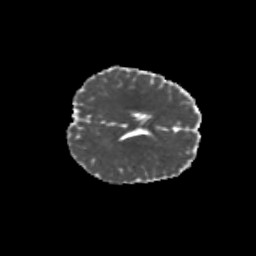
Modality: MD
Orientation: axial
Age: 11
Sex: male
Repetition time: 9.512 s
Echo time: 0.089 s